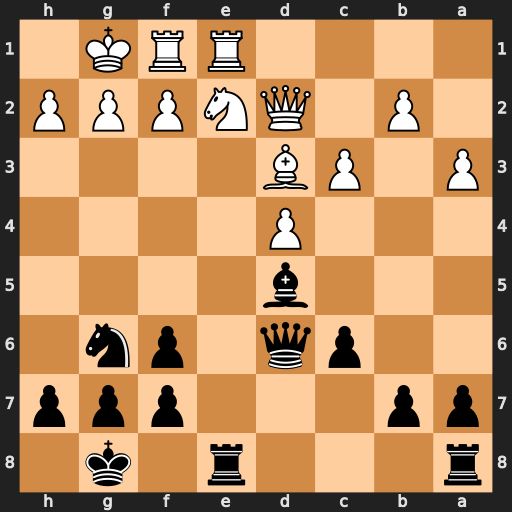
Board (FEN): r3r1k1/pp3ppp/2pq1pn1/3b4/3P4/P1PB4/1P1QNPPP/4RRK1
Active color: b
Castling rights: -
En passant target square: -
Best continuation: Bxg2 Bxg6 Bxf1 Bxf7+ Kxf7